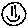
Label: smiley face